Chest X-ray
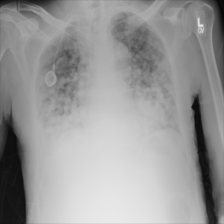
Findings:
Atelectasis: negative
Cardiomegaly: negative
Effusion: positive
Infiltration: negative
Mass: negative
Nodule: negative
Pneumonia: negative
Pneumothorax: negative
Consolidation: negative
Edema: negative
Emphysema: negative
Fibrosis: negative
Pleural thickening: negative
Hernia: negative